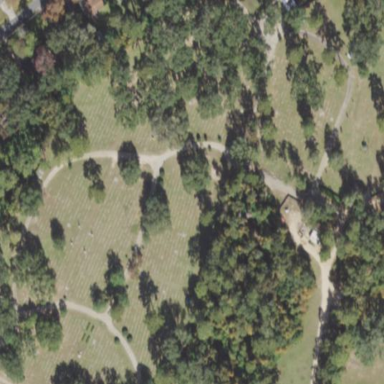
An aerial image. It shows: Cemetery.